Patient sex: M
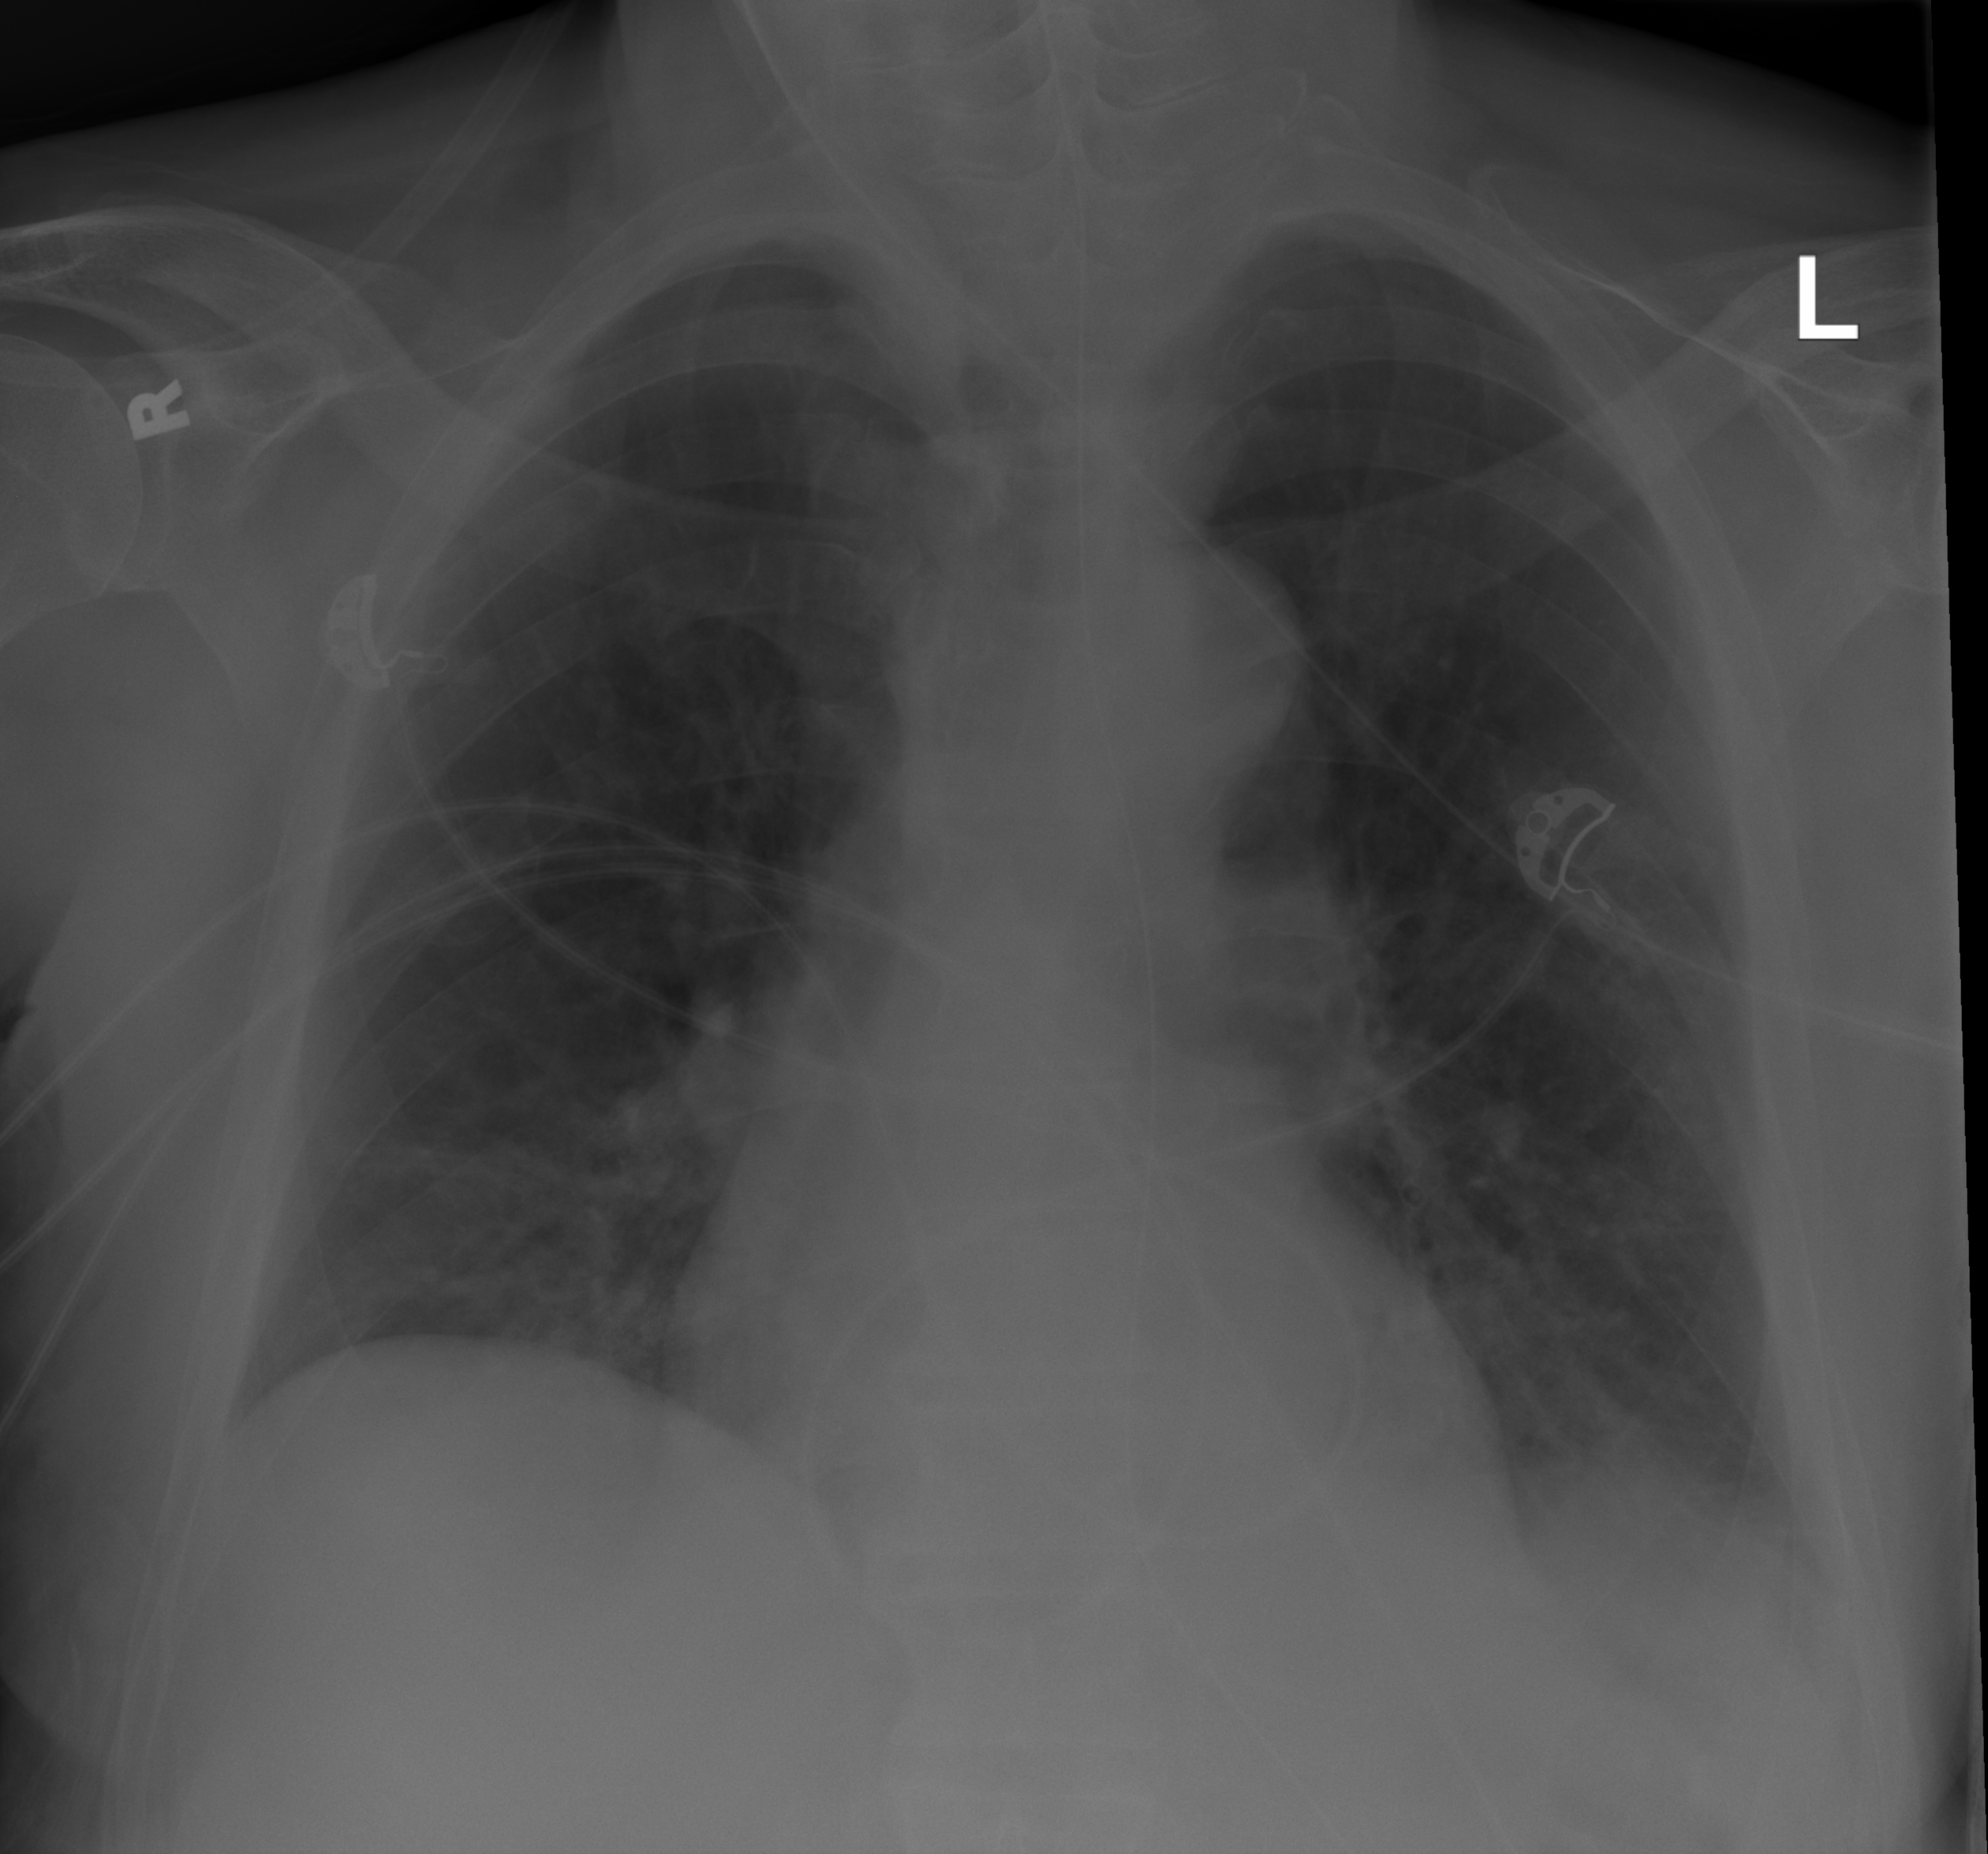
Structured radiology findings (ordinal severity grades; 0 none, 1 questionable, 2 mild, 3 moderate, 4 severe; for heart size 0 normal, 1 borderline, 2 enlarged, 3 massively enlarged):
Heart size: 0
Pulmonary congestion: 0
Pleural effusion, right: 0
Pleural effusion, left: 2
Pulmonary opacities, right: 0
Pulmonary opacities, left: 2
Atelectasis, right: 0
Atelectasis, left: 2